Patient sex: M
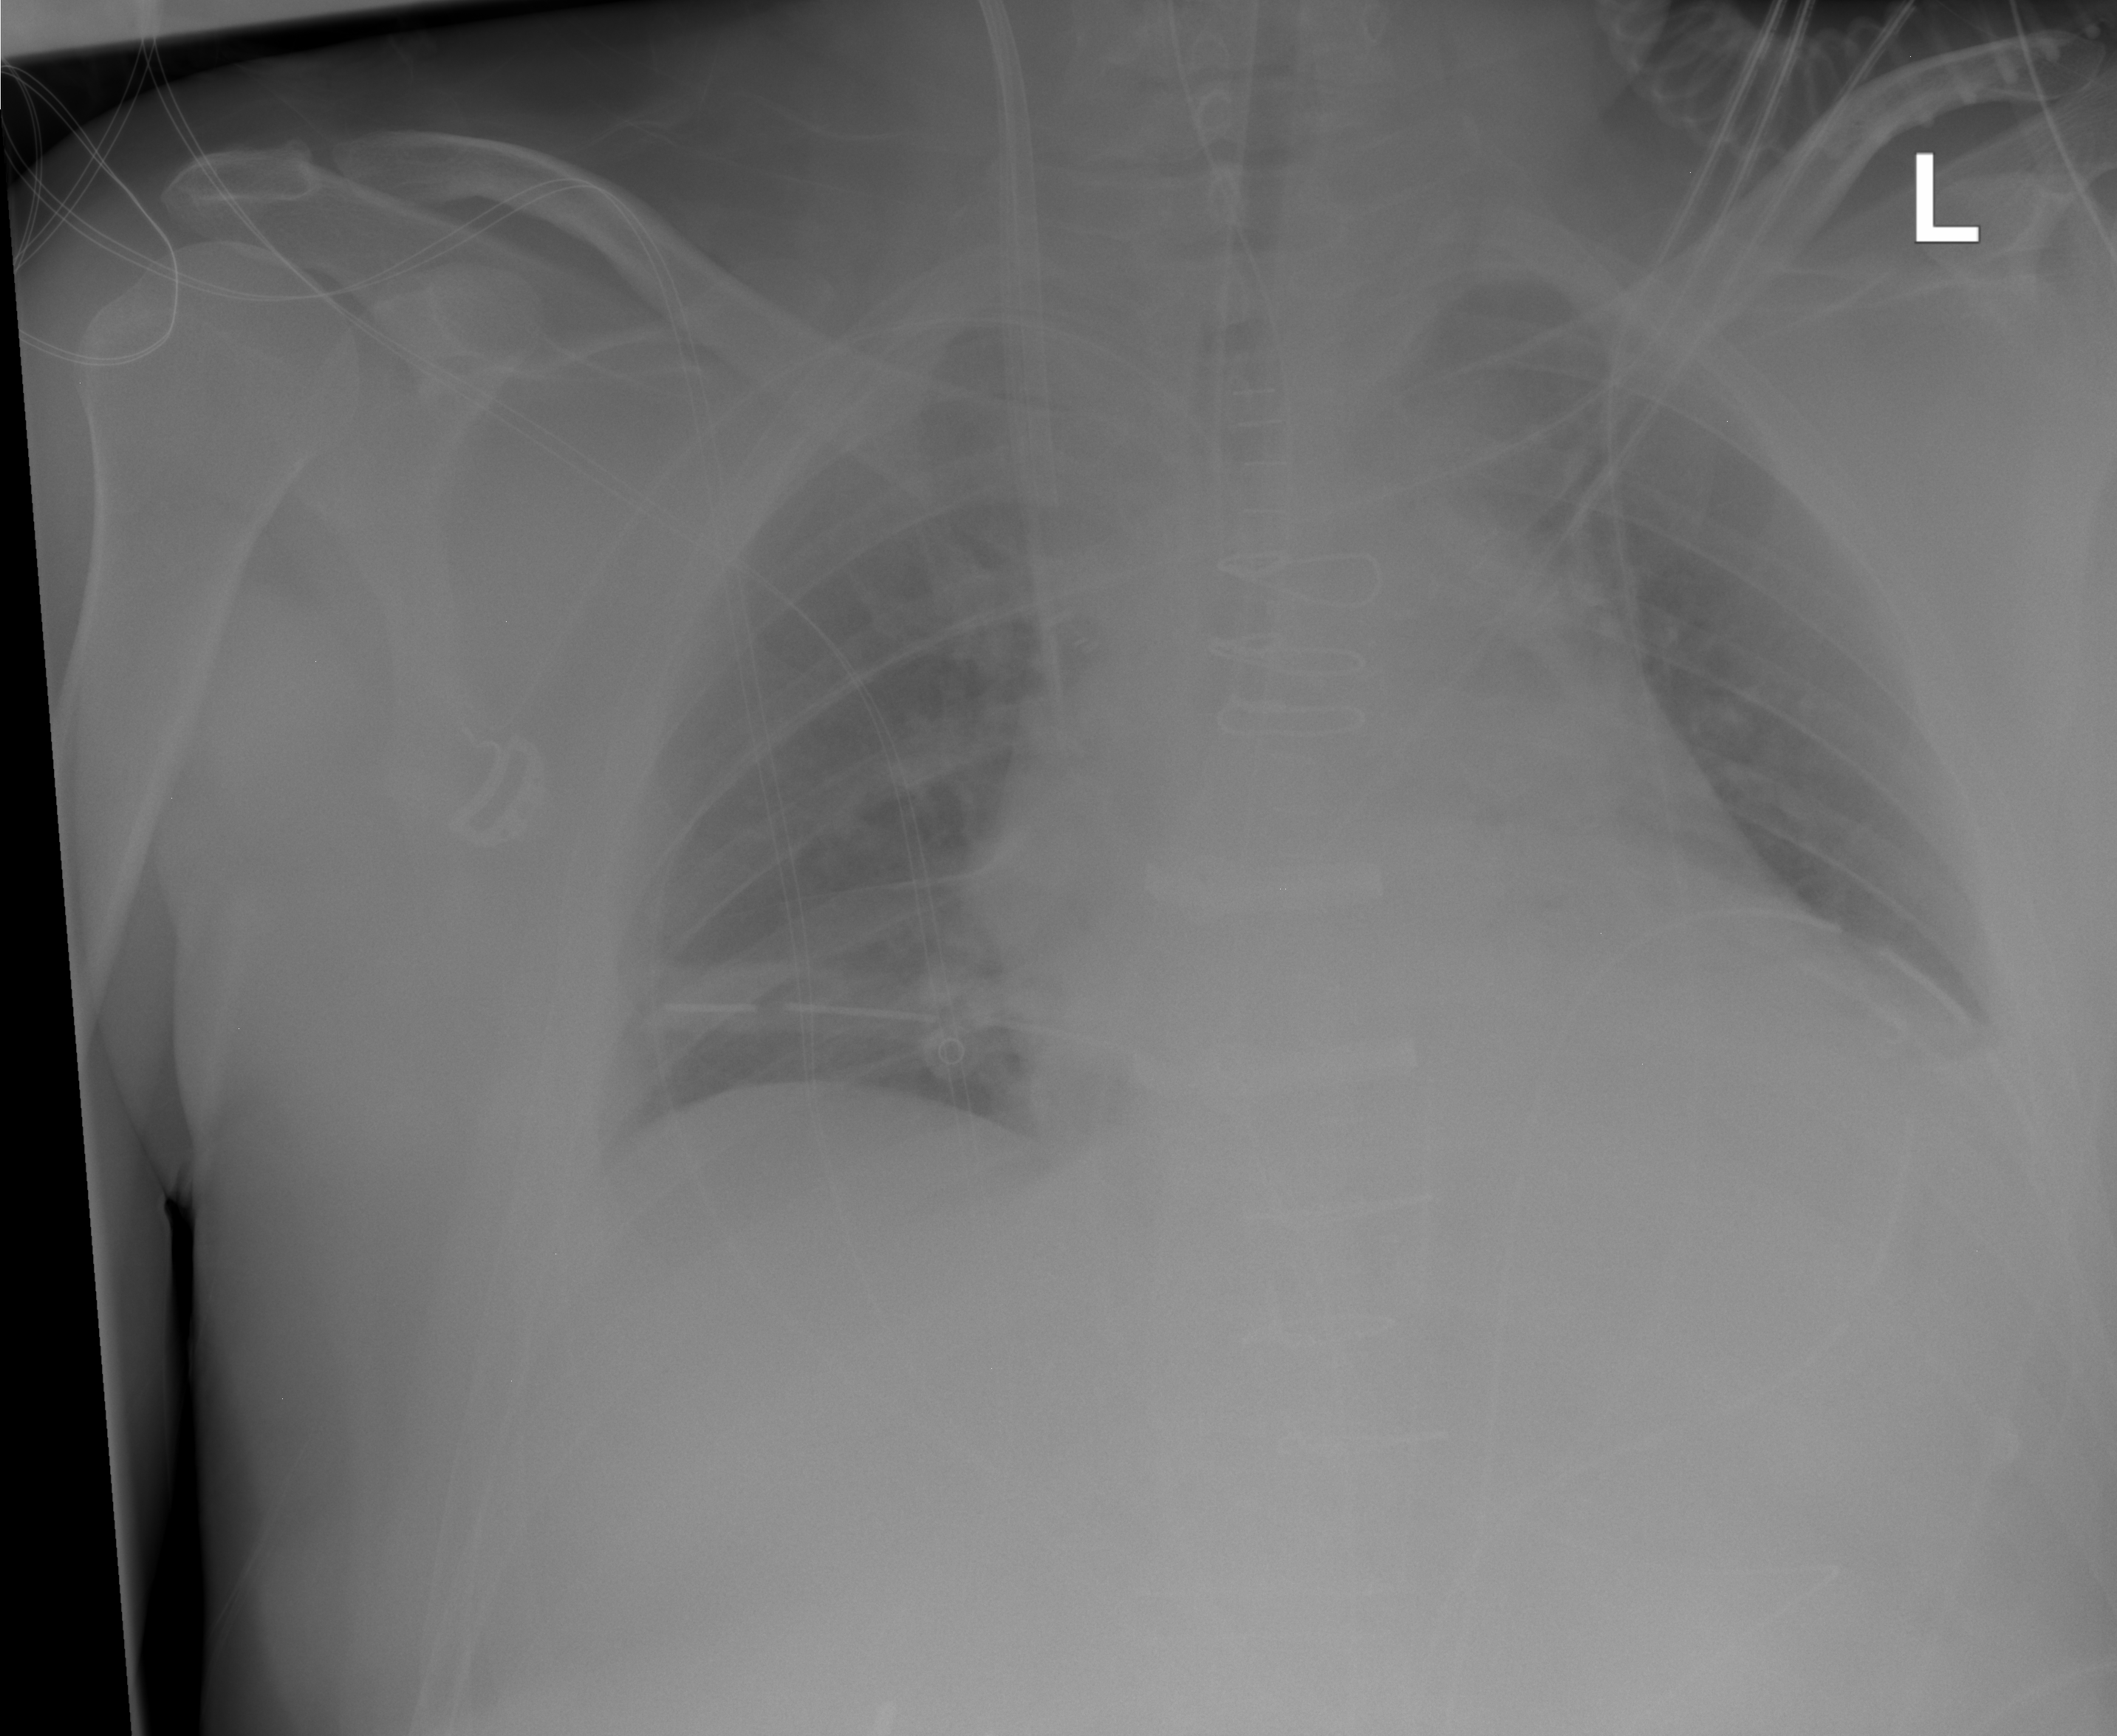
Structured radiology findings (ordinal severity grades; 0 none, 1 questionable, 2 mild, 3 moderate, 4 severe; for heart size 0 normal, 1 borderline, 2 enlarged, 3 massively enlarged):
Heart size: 1
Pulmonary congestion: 2
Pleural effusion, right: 0
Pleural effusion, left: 2
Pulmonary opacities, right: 0
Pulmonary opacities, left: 0
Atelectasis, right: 0
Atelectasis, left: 0